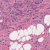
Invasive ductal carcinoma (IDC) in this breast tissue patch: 1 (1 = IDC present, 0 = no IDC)